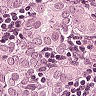
Metastatic tissue present: yes